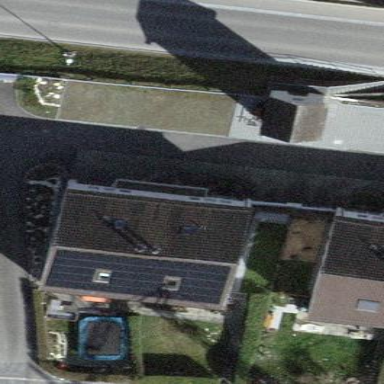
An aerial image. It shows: Building with tiled roof.